Question: I'm making a custom three.js geometry for non-orthogonal cubes. It is loosely based on the existing Box-geometry in three.js but has the absolute position of its vertices fed directly to it.
I have a problem with three.js seemingly not respecting the normals that I pass to the faces of the geometry. When I console.log the normals just prior to assigning them to the faces, they look just fine:
'''
normal: Object { x=0, y=0, z=-1, more...}
normal: Object { x=0, y=0, z=1, more...}
'''
These normals would be just fit for a straight cube's upper and lower sides. However, as can be seen from this screenshot (were I have tilted the camera appropriately), the first normal seems to have been applied to both surfaces:

This is two sides of a cube of 200x200x200 centred on origo and orthogonal to all axes. The white line denotes the z-axis.
Here follows my faulty geometry. The 'quadruplets' array contains six arrays with each four Vector3 instances. Each inner array delineates a side of the cube.
'''
THREE.Box3Geometry = function (quadruplets, normals, debug) {
THREE.Geometry.call(this);
var constructee = this; // constructee = the instance currently being constructed by the Box3Geometry constructor
buildPlane(quadruplets[0], normals[0], 0, debug); // px
buildPlane(quadruplets[1], normals[1], 1, debug); // nx
// buildPlane(quadruplets[2], normals[2], 2); // py
// buildPlane(quadruplets[3], normals[3], 3); // ny
// buildPlane(quadruplets[4], normals[4], 4); // pz
// buildPlane(quadruplets[5], normals[5], 5); // nz
function buildPlane(quadruplet, normal, materialIndex, debug) {
var offset = constructee.vertices.length;
// populate the vertex array:
constructee.vertices.push(quadruplet[0]);
constructee.vertices.push(quadruplet[1]);
constructee.vertices.push(quadruplet[2]);
constructee.vertices.push(quadruplet[3]);
// construct faceVertexUvs:
var uva = new THREE.Vector2(0, 1); //(u:0, v:1), uvb: (u:0, v:0) uvc: (u:1, v:0), uvd: (u:1, v:1)
var uvb = new THREE.Vector2(0, 0);
var uvc = new THREE.Vector2(1, 0);
var uvd = new THREE.Vector2(1, 1);
// construct faces:
var a = 0; // vertex: u:50, v:50
var b = 2; // vertex: u:50, v:-50
var c = 3; // vertex: u:-50, v:-50
var d = 1; // vertex: u:-50, v:50
if (debug) { console.log("normal: ", normal); }
// make a face:
var face1 = new THREE.Face3(a + offset, b + offset, d + offset);
face1.normal.copy(normal);
face1.vertexNormals.push(normal.clone(), normal.clone(), normal.clone());
face1.materialIndex = materialIndex;
constructee.faces.push(face1);
constructee.faceVertexUvs[ 0 ].push([ uva, uvb, uvd ]);
// make another face:
var face2 = new THREE.Face3(b + offset, c + offset, d + offset);
face2.normal.copy(normal);
face2.vertexNormals.push(normal.clone(), normal.clone(), normal.clone());
face2.materialIndex = materialIndex;
constructee.faces.push(face2);
constructee.faceVertexUvs[ 0 ].push([ uvb.clone(), uvc, uvd.clone() ]);
};
this.mergeVertices();
};
THREE.Box3Geometry.prototype = Object.create(THREE.Geometry.prototype);
'''
This is my test instantiation of the geometry:
'''
var quadruplets = [
[new THREE.Vector3(-100, -100, -100), new THREE.Vector3(100, -100, -100), new THREE.Vector3(-100, 100, -100), new THREE.Vector3(100, 100, -100)],
[new THREE.Vector3(-100, -100, 100), new THREE.Vector3(100, -100, 100), new THREE.Vector3(-100, 100, 100), new THREE.Vector3(100, 100, 100)],
[new THREE.Vector3(-100, -100, -100), new THREE.Vector3(100, -100, -100), new THREE.Vector3(-100, -100, 100), new THREE.Vector3(100, -100, 100)],
[new THREE.Vector3(-100, 100, -100), new THREE.Vector3(100, 100, -100), new THREE.Vector3(-100, 100, 100), new THREE.Vector3(100, 100, 100)],
[new THREE.Vector3(-100, -100, -100), new THREE.Vector3(-100, 100, -100), new THREE.Vector3(-100, -100, 100), new THREE.Vector3(-100, 100, 100)],
[new THREE.Vector3( 100, -100, -100), new THREE.Vector3( 100, 100, -100), new THREE.Vector3( 100, -100, 100), new THREE.Vector3( 100, 100, 100)]
];
var normals = [
new THREE.Vector3( 0, 0, -1),
new THREE.Vector3( 0, 0, 1),
new THREE.Vector3( 0, -1, 0),
new THREE.Vector3( 0, 1, 0),
new THREE.Vector3(-1, 0, 0),
new THREE.Vector3( 1, 0, 0)
];
var myBox3Geometry = new THREE.Box3Geometry(
quadruplets,
normals,
true
);
'''
And <URL>.
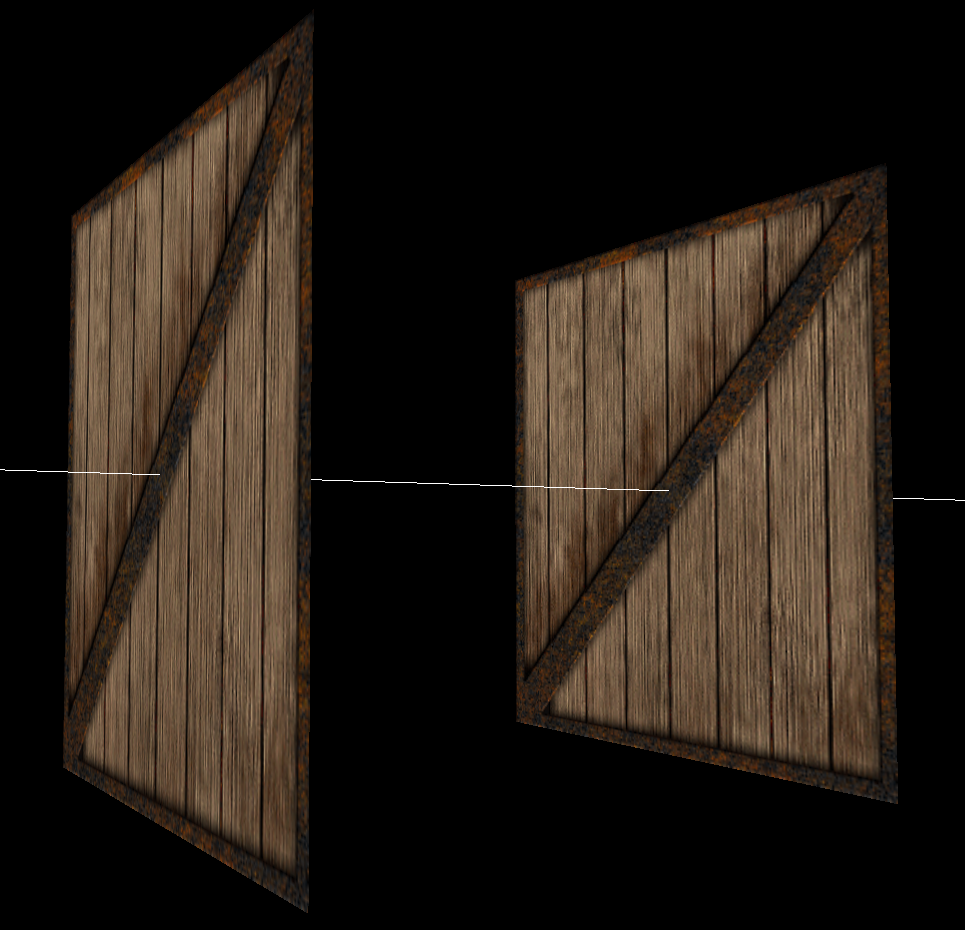
Answer: I found the answer to the problem in the answer to the question <URL>.
So in short, one has to change the order in which the vertices are given to the faces, in order to control which way the normals are pointing.
Thus, my code now looks like this:
'''
THREE.Box3Geometry = function (quadruplets, normals, debug) {
THREE.Geometry.call(this);
var constructee = this; // constructee = the instance currently being constructed by the Box3Geometry constructor
buildPlane(quadruplets[0], normals[0], 0, debug); // px
buildPlane(quadruplets[1], normals[1], 1, debug); // nx
buildPlane(quadruplets[2], normals[2], 2); // py
buildPlane(quadruplets[3], normals[3], 3); // ny
buildPlane(quadruplets[4], normals[4], 4); // pz
buildPlane(quadruplets[5], normals[5], 5); // nz
function buildPlane(quadruplet, normal, materialIndex, debug) {
if (debug) {
console.log("materialIndex: ", materialIndex);
console.log("normal: ", normal);
}
var offset = constructee.vertices.length;
// populate the vertex array:
constructee.vertices.push(quadruplet[0]);
constructee.vertices.push(quadruplet[1]);
constructee.vertices.push(quadruplet[2]);
constructee.vertices.push(quadruplet[3]);
// construct faceVertexUvs:
var uva = new THREE.Vector2(0, 1); //(u:0, v:1), uvb: (u:0, v:0) uvc: (u:1, v:0), uvd: (u:1, v:1)
var uvb = new THREE.Vector2(0, 0);
var uvc = new THREE.Vector2(1, 0);
var uvd = new THREE.Vector2(1, 1);
// construct faces:
var a = 0; // vertex: u:50, v:50
var b = 2; // vertex: u:50, v:-50
var c = 3; // vertex: u:-50, v:-50
var d = 1; // vertex: u:-50, v:50
// decide the ordering of the face vertices:
var reference_vertex = a + offset;
var x = constructee.vertices[reference_vertex].clone().sub(normal); // x: the normal relative to reference_vertex
if (debug) { console.log("x: ", x); }
var face_tangential_vector_b_a = constructee.vertices[b + offset].clone().sub(constructee.vertices[reference_vertex]);
var face_tangential_vector_d_a = constructee.vertices[d + offset].clone().sub(constructee.vertices[reference_vertex]);
var face_tangential_vector_x_a = x.sub(constructee.vertices[reference_vertex]);
var matrix = utils.matrix_from_column_vectors(
face_tangential_vector_b_a,
face_tangential_vector_d_a,
face_tangential_vector_x_a
);
var determinant = utils.matrix3Determinant(matrix);
if (debug) { console.log("determinant: ", determinant); }
// make two faces:
if (determinant < 0) {
var face1 = new THREE.Face3(a + offset, b + offset, d + offset);
constructee.faceVertexUvs[ 0 ].push([ uva, uvb, uvd ]);
var face2 = new THREE.Face3(b + offset, c + offset, d + offset);
constructee.faceVertexUvs[ 0 ].push([ uvb.clone(), uvc, uvd.clone() ]);
} else {
var face1 = new THREE.Face3(a + offset, d + offset, b + offset);
constructee.faceVertexUvs[ 0 ].push([ uva, uvd, uvb ]);
var face2 = new THREE.Face3(b + offset, d + offset, c + offset);
constructee.faceVertexUvs[ 0 ].push([ uvb.clone(), uvd.clone(), uvc ]);
}
face1.normal.copy(normal);
face1.vertexNormals.push(normal.clone(), normal.clone(), normal.clone());
face1.materialIndex = materialIndex;
constructee.faces.push(face1);
face2.normal.copy(normal);
face2.vertexNormals.push(normal.clone(), normal.clone(), normal.clone());
face2.materialIndex = materialIndex;
constructee.faces.push(face2);
if (false) {
console.log("materialIndex: ", materialIndex);
console.log("a: %d, vertex: x:%f, y:%f, z:%f", a, constructee.vertices[a][x], constructee.vertices[a][y], constructee.vertices[a][z]);
console.log("b: %d, vertex: x:%f, y:%f, z:%f", b, constructee.vertices[b][x], constructee.vertices[b][y], constructee.vertices[b][z]);
console.log("c: %d, vertex: x:%f, y:%f, z:%f", c, constructee.vertices[c][x], constructee.vertices[c][y], constructee.vertices[c][z]);
console.log("d: %d, vertex: x:%f, y:%f, z:%f", d, constructee.vertices[d][x], constructee.vertices[d][y], constructee.vertices[d][z]);
console.log("face1: a: (x:%f, y:%f, z:%f), b: (x:%f, y:%f, z:%f), d: (x:%f, y:%f, z:%f)",
face1.a.getComponent[0], face1.a.getComponent[1], face1.a.getComponent[2],
face1.b.getComponent[0], face1.b.getComponent[1], face1.b.getComponent[2],
face1.c.getComponent[0], face1.c.getComponent[1], face1.c.getComponent[2]);
console.log("face2: a: (u:%f, v:%f), c: (u:%f, v:%f), d: (u:%f, v:%f)",
constructee.vertices[b + offset][u], constructee.vertices[b + offset][v],
constructee.vertices[c + offset][u], constructee.vertices[c + offset][v],
constructee.vertices[d + offset][u], constructee.vertices[d + offset][v]);
console.log("uva: (u:%f, v:%f), uvb: (u:%f, v:%f) uvc: (u:%f, v:%f), uvd: (u:%f, v:%f)",
uva.getComponent(0), uva.getComponent(1),
uvb.getComponent(0), uvb.getComponent(1),
uvc.getComponent(0), uvc.getComponent(1),
uvd.getComponent(0), uvd.getComponent(1));
console.log(" ");
}
if (false) {
console.log("segUi: %d, segVi: %d, uDir: %d, vDir: %d", segUi, segVi, uDir, vDir);
console.log("segmentDist_u: %f, segmentDist_v: %f", segmentDist_u, segmentDist_v);
console.log(" vertex[ u ] = ( iu * segmentDist_u - uDist_half ) * uDir
" +
" vertex[ v ] = ( iv * segmentDist_v - vDist_half ) * vDir
" +
" vertex[ w ] = wDist_half");
console.log(" "); }
};
this.mergeVertices();
};
THREE.Box3Geometry.prototype = Object.create(THREE.Geometry.prototype);
'''